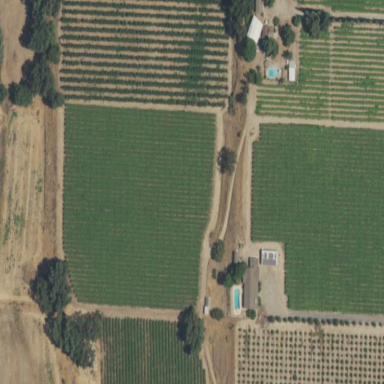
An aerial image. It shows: Beautiful vineyard in the countryside.